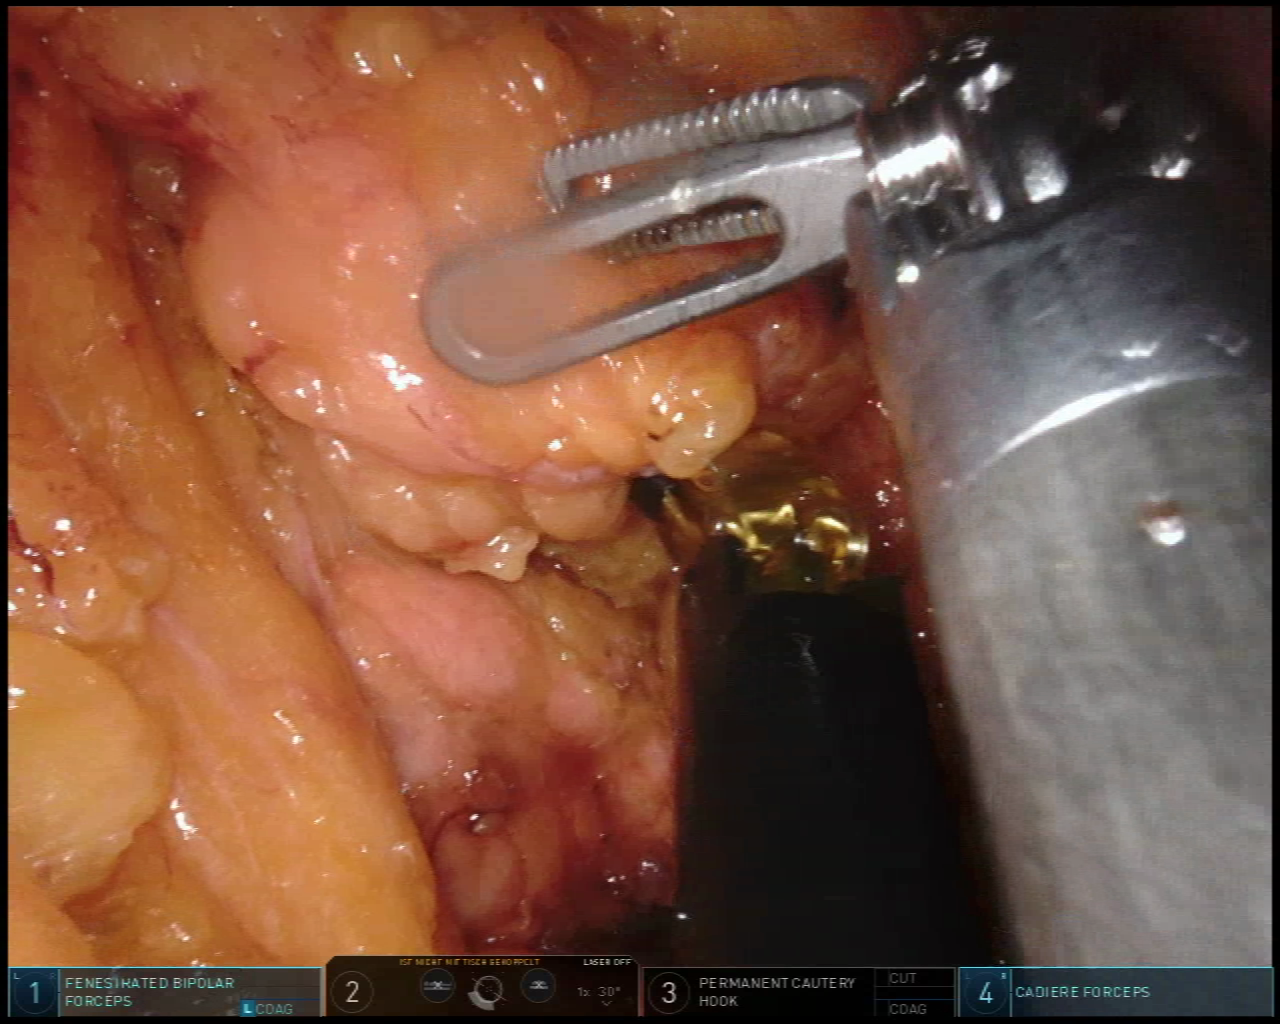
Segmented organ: pancreas
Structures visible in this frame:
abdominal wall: yes
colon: no
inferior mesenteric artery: no
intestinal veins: no
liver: no
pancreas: yes
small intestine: no
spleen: no
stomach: no
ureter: no
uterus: no
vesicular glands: no